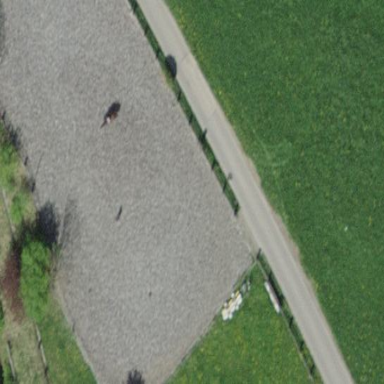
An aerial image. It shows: Equestrian pitch for leisure land sports.